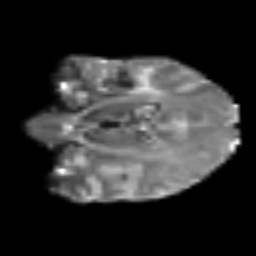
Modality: T2w
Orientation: coronal
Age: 39
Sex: female
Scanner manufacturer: siemens
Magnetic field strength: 3 T
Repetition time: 6.1 s
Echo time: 0.101 s